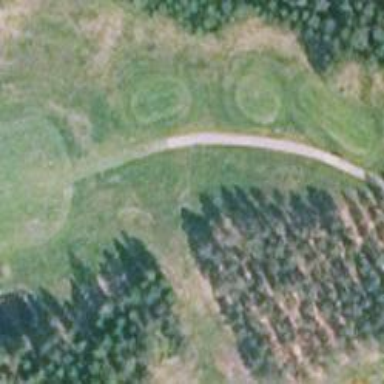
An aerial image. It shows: Path for both roads and golfers.